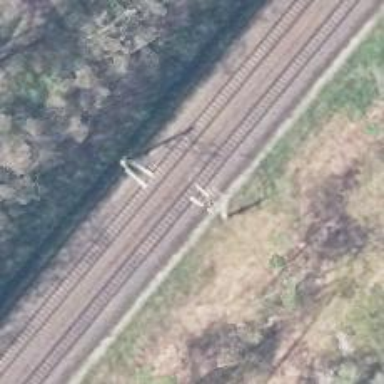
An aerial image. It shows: Milestone along the railway track with catenary mast.